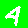
Digit: 4